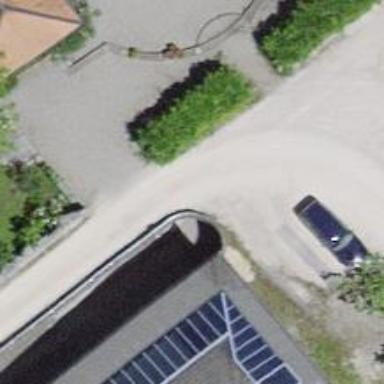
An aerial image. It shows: Parking entrance.